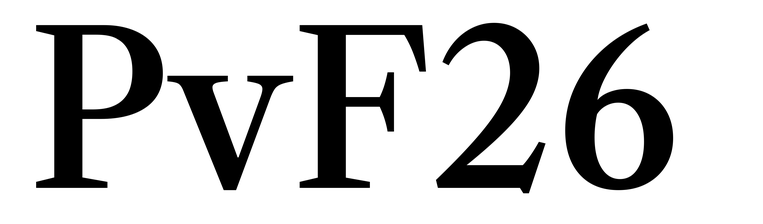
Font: LibreCaslonText_Medium